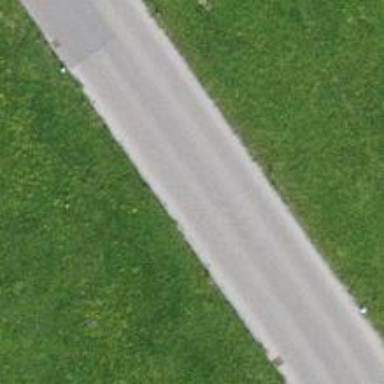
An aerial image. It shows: Asphalt tertiary road without sidewalk.